Question: I'm looking for way to solve this differential equations.

I've got small experience solving this type of equations, so here's my noob code
'''
function lab1()
[t,h]=ode45('threepoint', [0 1000], [0 0.25]);
plot(t, h);
function f = threepoint(x, y)
%THREEPOINT Summary of this function goes here
% Detailed explanation goes here
m = 15000;
R1 = 0.1;
R2 = 0.1;
P1 = 0.1;
P2 = 0.1;
B = 4;
rbk = 0.5;
f=[x(6);
x(7);
x(8);
x(9);
x(10);
(-x(6) / (m * sqrt( x(6)*x(6) + x(7)*x(7)))) * (R1 + R2) + (cos(x(3))/m) * P1 + (cos(x(3))/m) * P2;
(-x(7) / (m * sqrt( x(6)*x(6) + x(7)*x(7)))) * (R1 + R2) + (cos(x(3))/m) * P1 + (cos(x(3))/m) * P2;
-(M/I) - (1/I1)* (B/2 + y(1))*P1 + (1/I2)*(B/2+y(2))*P2;
(rbk/I1)*(P1-R1);
(rbk/I2)*(P2-R2);
];
end
'''
While running these functions I have got such errors like
> Index exceeds matrix dimensions.Error in threepoint (line 11) f=[x(6);Error in odearguments (line 87) f0 = feval(ode,t0,y0,args{:}); %
ODE15I sets args{1} to yp0.Error in ode45 (line 113) [neq, tspan, ntspan, next, t0, tfinal, tdir,
y0, f0, odeArgs, odeFcn, ...Error in lab1 (line 2) [t,h]=ode45('threepoint', [0 1000], [0 0.25]);
Can anyone please show me where am I mistaken and how can I fix these errors?
Thank you in advance!
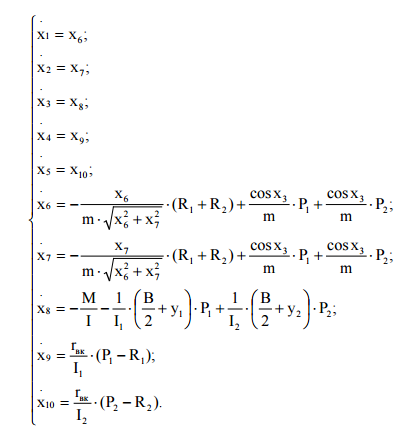
Answer: Please take a close look at 'help ode45'. I admit this part of the usage might not be clear, so take a look at 'doc ode45' too.
Here's the essence of your problem. You want to solve a differential equation of 10 variables, each a function of 't'. So, how does a general solver like 'ode45' know that it needs to work with 10-component arrays at each time step? From the only place it can: the initial value!
Here's how you're calling 'ode45':
'''
[t,h]=ode45('threepoint', [0 1000], [0 0.25]);
'''
The second array, 'Y0', is the initial value. This is clear from the docs. Since you're supplying a 2-element vector, 'ode45' smartly realizes that you have only 2 equations. When you try to use 'Y(6)' and other high-index values in 'threepoint()', you get the error you're getting: . Because your index, '6', exceeds the size of the array, which is '2'.
You always need to use initial values with the proper size (length-10 in your specific case) in order to inform the solver about the dimensions of your problem. Even if 'ode45' could assert the size of your equations from somewhere, you initial values for all 10 components of your solution.